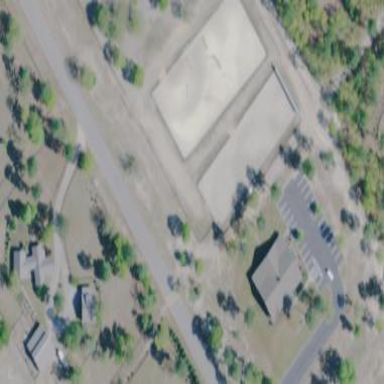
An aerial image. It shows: Equestrian pitch with sand surface.